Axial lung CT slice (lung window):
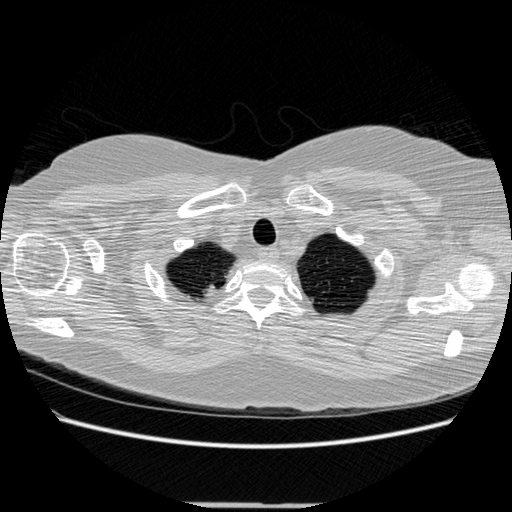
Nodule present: no